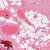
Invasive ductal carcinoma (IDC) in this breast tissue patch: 0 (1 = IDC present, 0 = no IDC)